Question: I have now spent the whole day attempting to try and simply run a Hello World application on the blackberry 10 simulator. I have now done the following:
1. Downloaded Webworks and the Simulator and installed them both.
2. I have now created a Blackberry ID. I get a bbidtoken.csk file. I have placed this in the AppData/Local/Research In Motion folder.
3. I have then created the author.p12 file using the blackberry-keytool.
4. I have followed everything perfectly in the guides! When I build the project it complained about a debugtoken (Something that we are never told to do in the guides!!!)
5. I have then used the following:

The yellow star is my password. Frankly I've got no clue why I'm getting this error. I dont know what to do anymore?? I dont know what I'm doing wrong. Please can anyone help!!
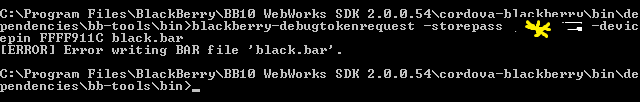
Answer: I know nothing about BB but will take a guess. You are working inside c:\program files\ which is pretty much always a bad place to put your code. By default, only apps running "as admin" can write to it. Try running the command window as admin or, better yet, do your dev work in a more appropriate folder